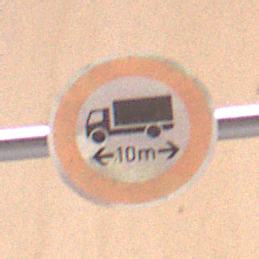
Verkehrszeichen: TatsaechlicheLaenge
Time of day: Midday
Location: Outdoor (Urban)
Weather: PartlyCloudy
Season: NotSpecified
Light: Natural